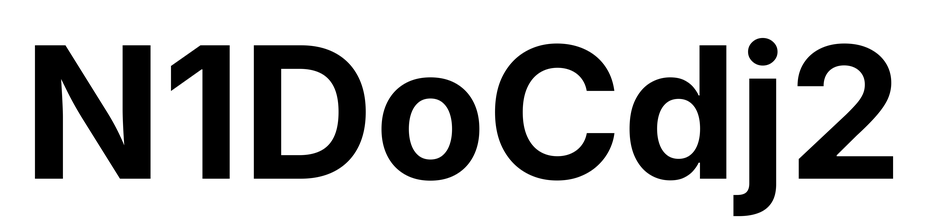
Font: Inter_Bold